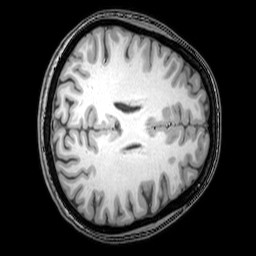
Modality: T1w
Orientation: axial
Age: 24
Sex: female
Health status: healthy
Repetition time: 0.081 s
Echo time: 0.037 s